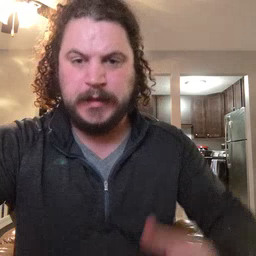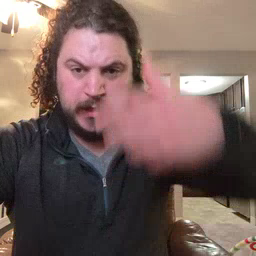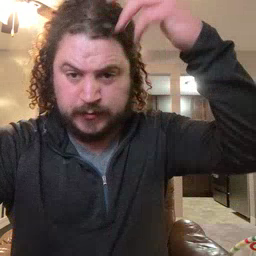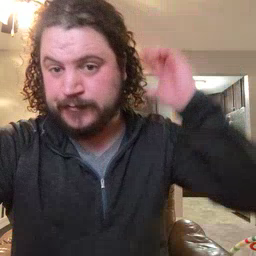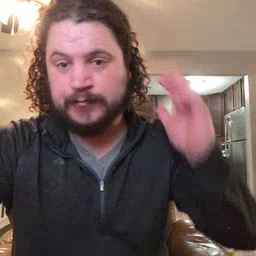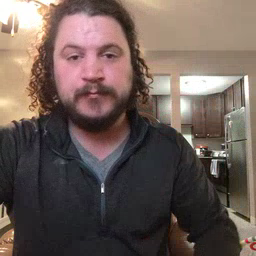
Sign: lion